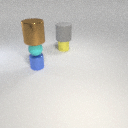
small blue metal cylinder to the left of small yellow metal cylinder